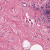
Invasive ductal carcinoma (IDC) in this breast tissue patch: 0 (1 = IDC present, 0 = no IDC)